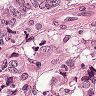
Metastatic tissue present: yes